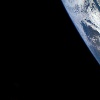
Label: space